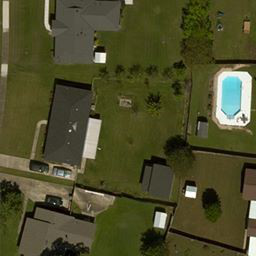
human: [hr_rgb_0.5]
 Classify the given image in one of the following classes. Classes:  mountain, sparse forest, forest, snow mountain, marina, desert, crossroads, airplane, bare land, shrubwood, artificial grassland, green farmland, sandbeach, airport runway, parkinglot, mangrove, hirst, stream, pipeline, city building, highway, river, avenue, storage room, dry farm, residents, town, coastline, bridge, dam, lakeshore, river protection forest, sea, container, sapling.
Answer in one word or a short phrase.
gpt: residents